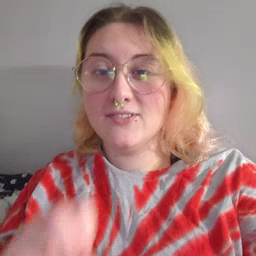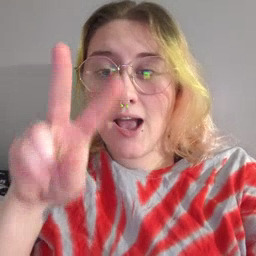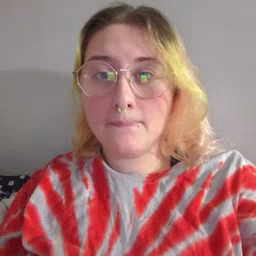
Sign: jump